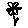
Label: flower